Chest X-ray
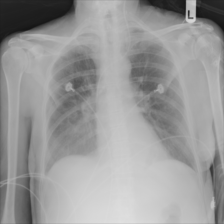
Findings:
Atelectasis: negative
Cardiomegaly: negative
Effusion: negative
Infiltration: negative
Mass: negative
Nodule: negative
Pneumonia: negative
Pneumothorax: negative
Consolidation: negative
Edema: negative
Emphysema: negative
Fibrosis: negative
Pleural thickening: negative
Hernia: negative